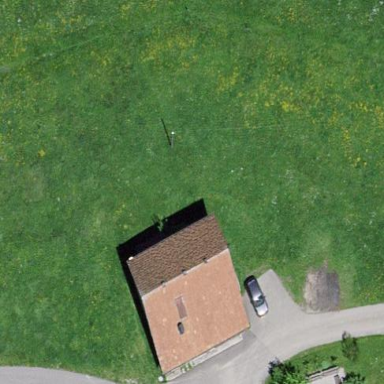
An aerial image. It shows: Barn.